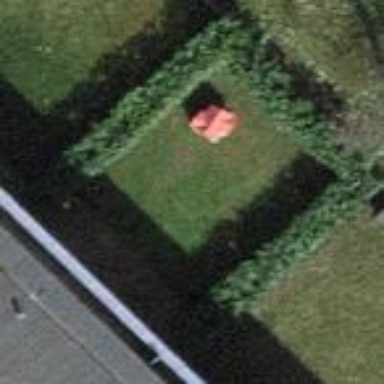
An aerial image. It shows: Garden surrounded by fence.